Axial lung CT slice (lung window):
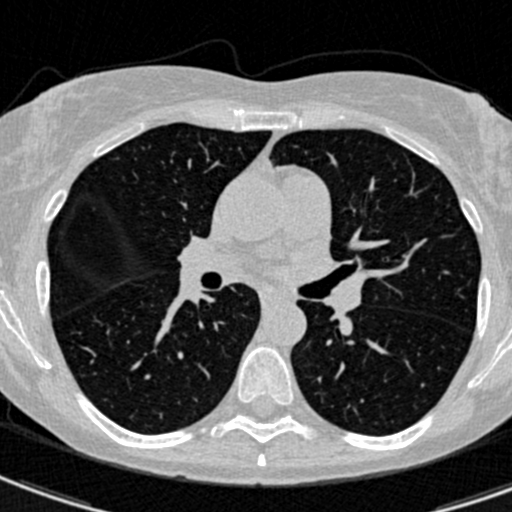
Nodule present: no